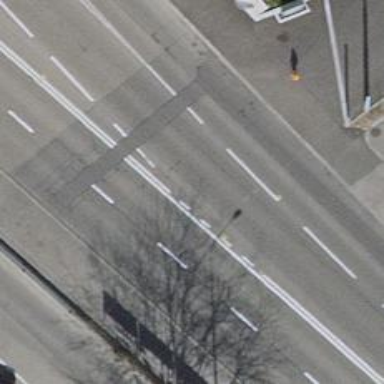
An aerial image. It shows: Primary highway with asphalt surface. It has trolley wires installed.